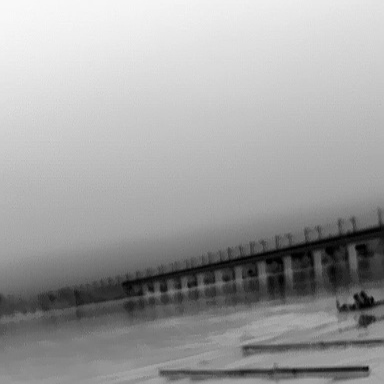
There is a canoe in the infrared image.